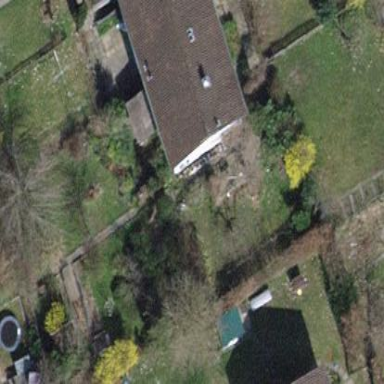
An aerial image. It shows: Pitched roof house.